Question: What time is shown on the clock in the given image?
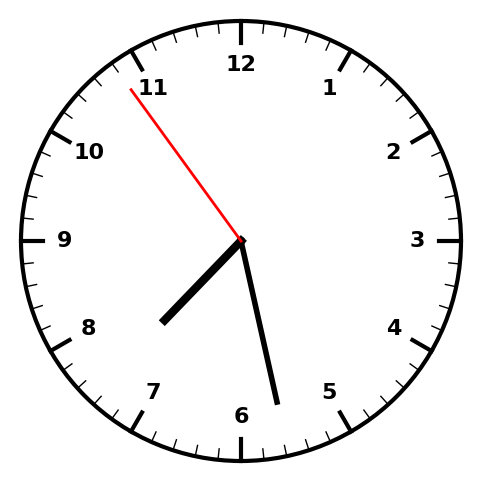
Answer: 07:27:54